Question: I'm trying to access venue menu in venues endpoint of foursquare API through:
'''
https://api.foursquare.com/v2/venues/40a55d80f964a52020f31ee3/menu&client_id=XXXX&client_secret=YYYY&v=20150115
'''
But it is returning me an error:
'''
{"meta":{"code":400,"errorType":"invalid_auth","errorDetail":"Missing access credentials. See https:\/\/developer.foursquare.com\/docs\/oauth.html for details."},"response":{}}
'''
Although foursquare documentation says:

please help.
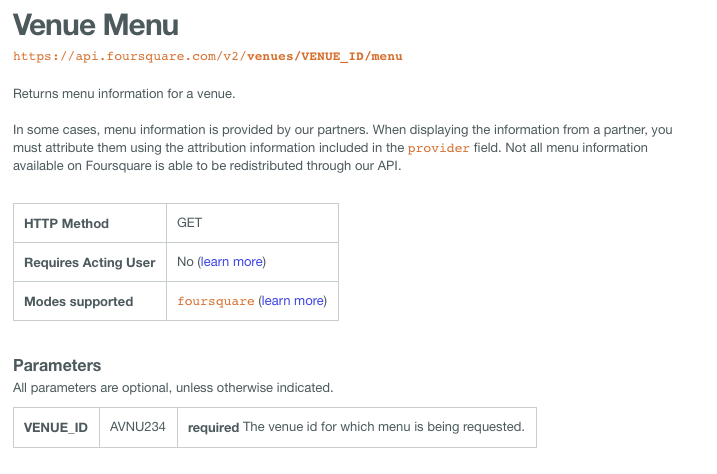
Answer: I found out the answer. Its simple I was missing a query '?'parameter.
The URL should be:
'''
https://api.foursquare.com/v2/venues/40a55d80f964a52020f31ee3/menu?client_id=XXXX&client_secret=YYYY&v=20150115
'''
This works!